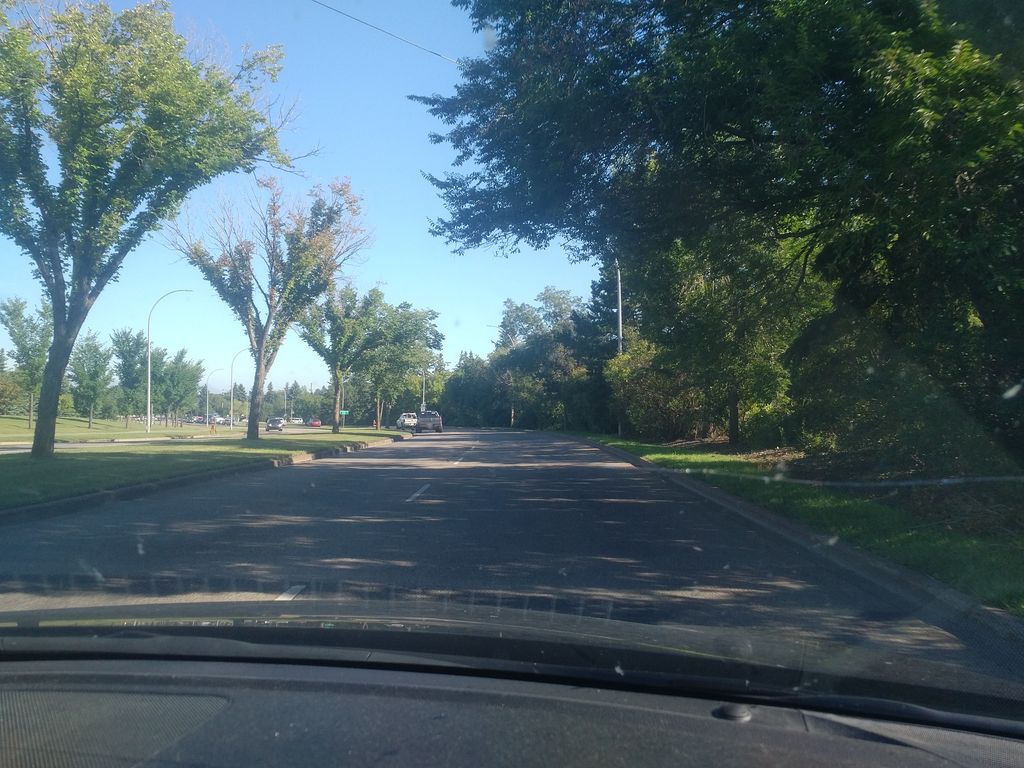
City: edmonton